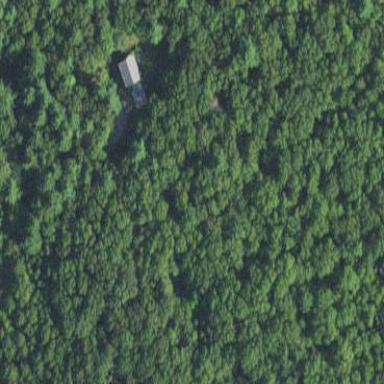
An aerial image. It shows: Needle-leaved woodland.